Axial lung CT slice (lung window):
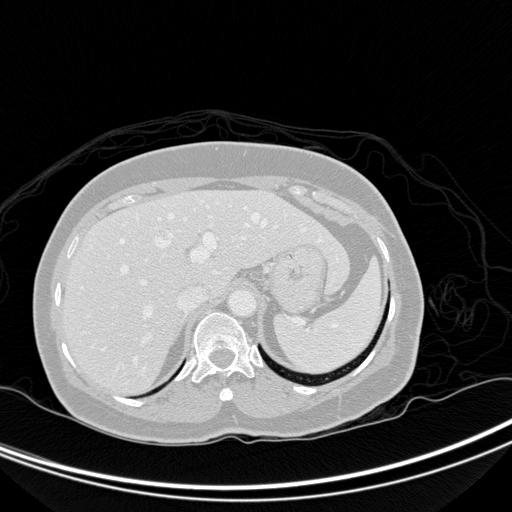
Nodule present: no